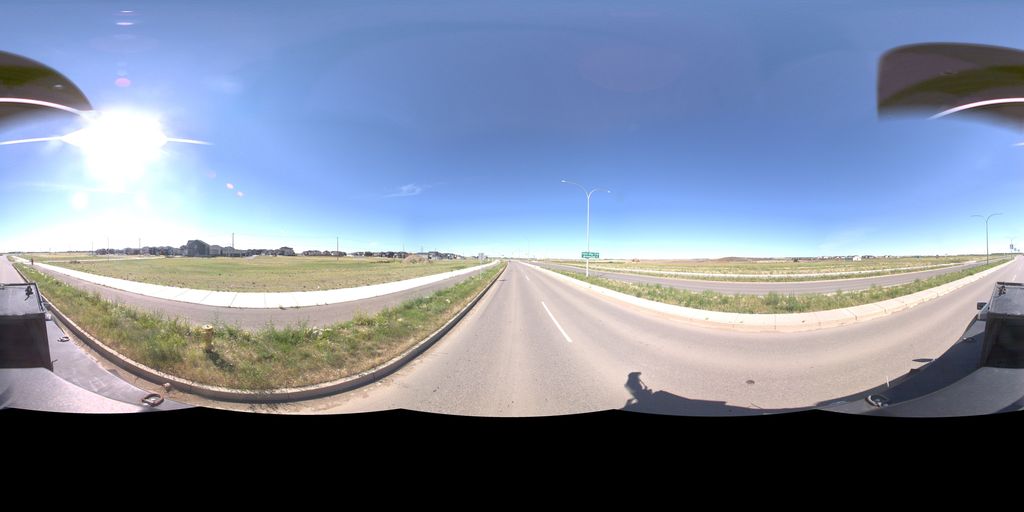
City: saskatoon